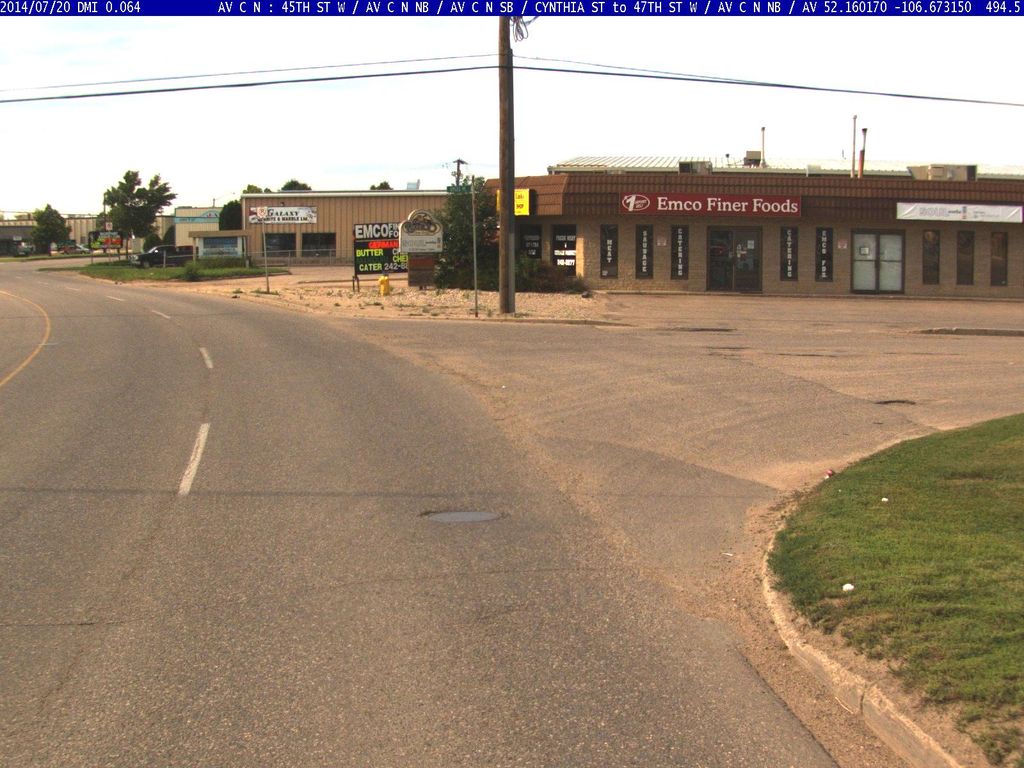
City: saskatoon